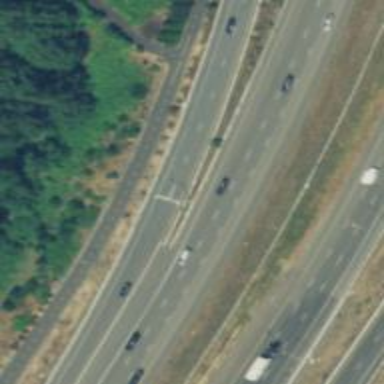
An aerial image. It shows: Asphalt motorway link.